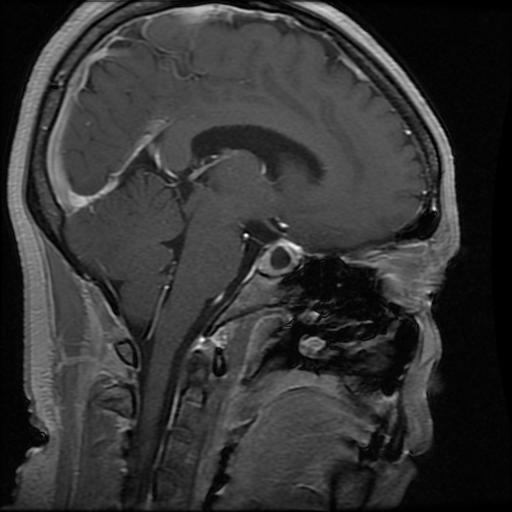
Label: pituitary